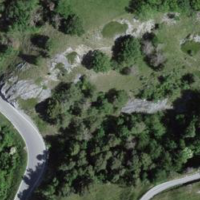
EUNIS habitat code: 24
Species observed at this site:
Emberiza cia